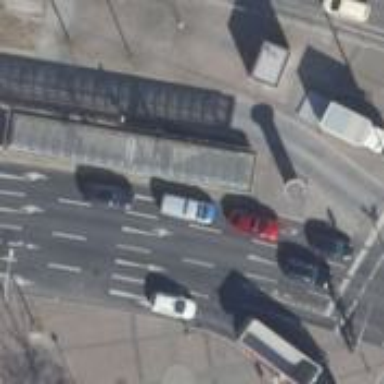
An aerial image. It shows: Subway entrance for public transport.